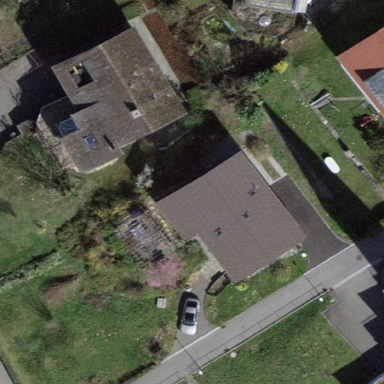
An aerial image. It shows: Building with tiled roof.